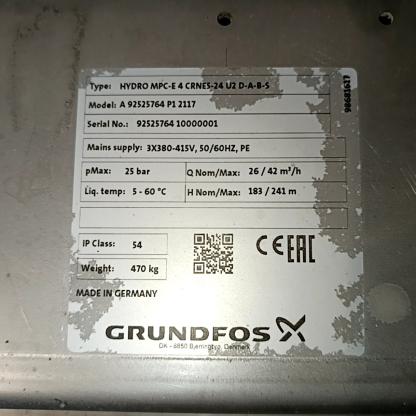
Klasa: tabliczka-znamionowa